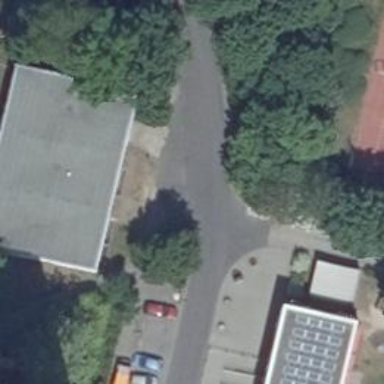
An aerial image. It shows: Residential road with separate asphalt sidewalk.